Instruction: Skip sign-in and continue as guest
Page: checkout
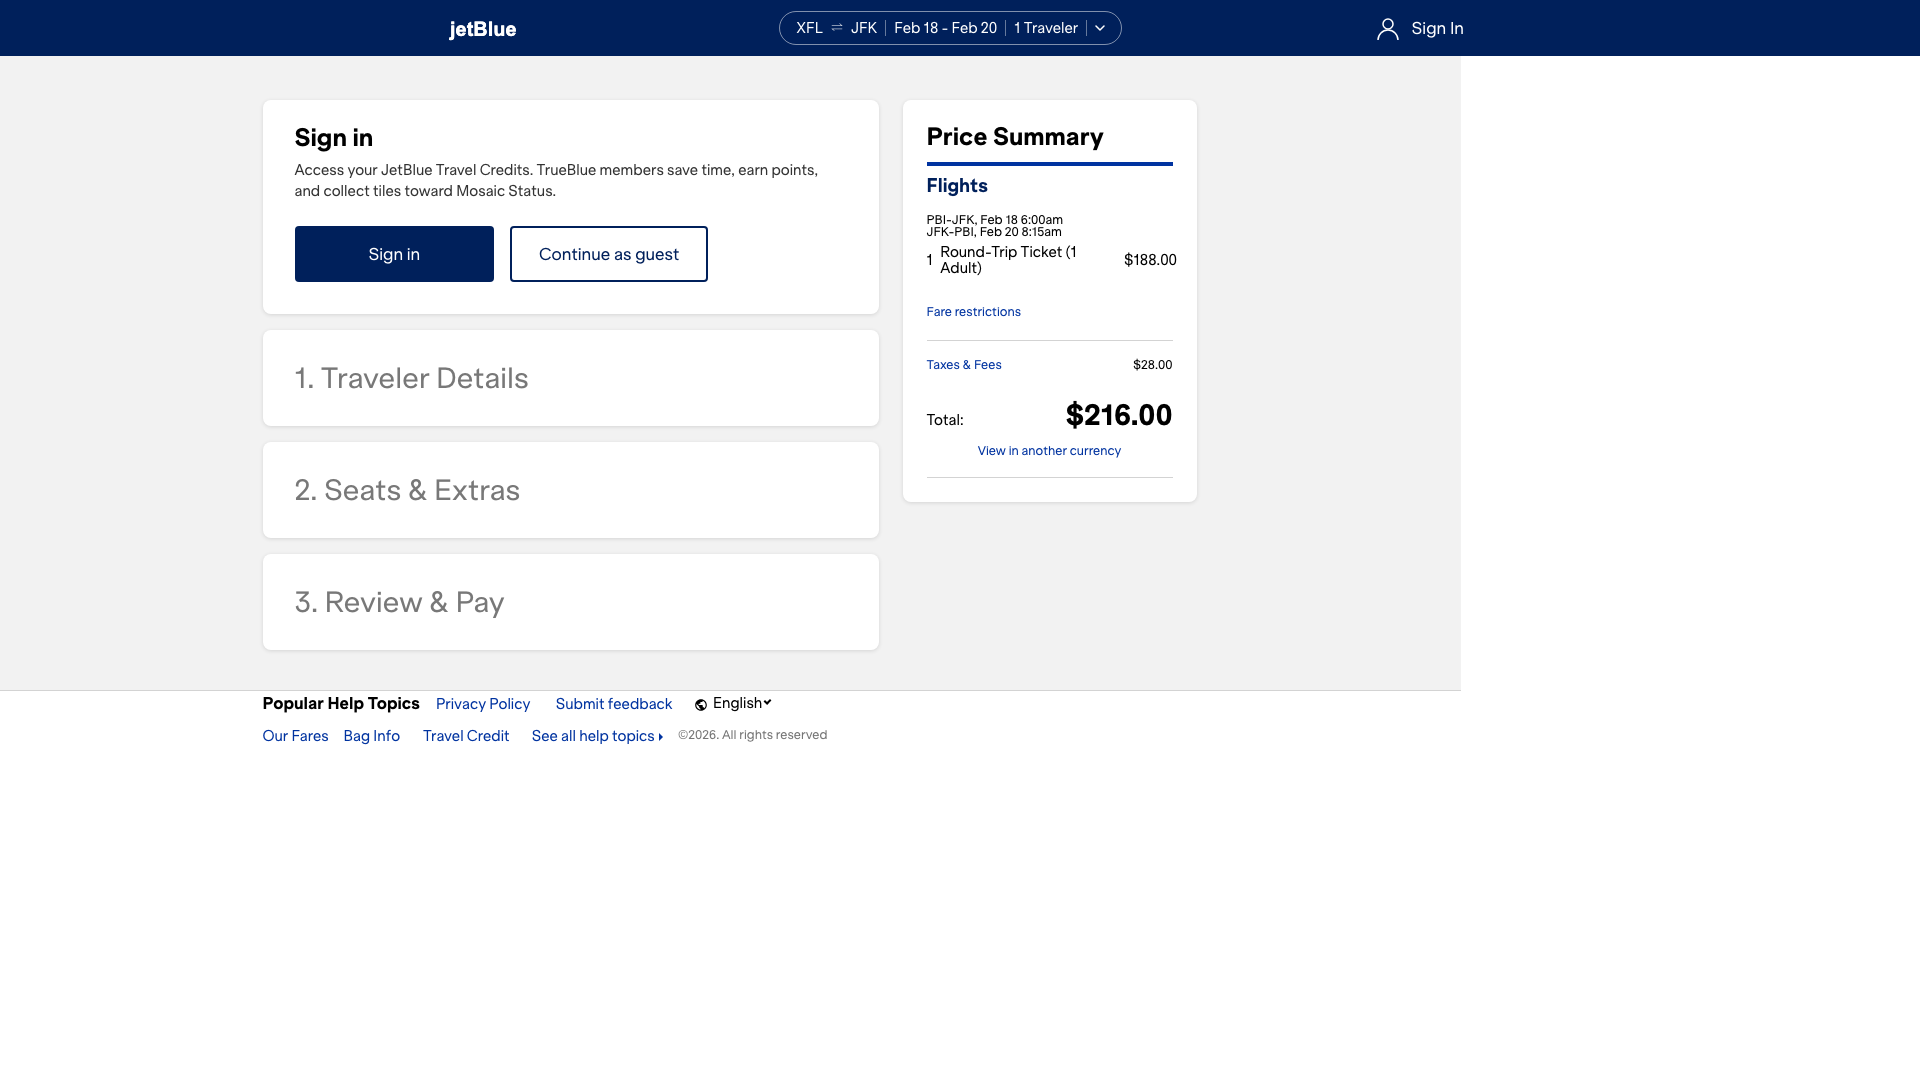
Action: click